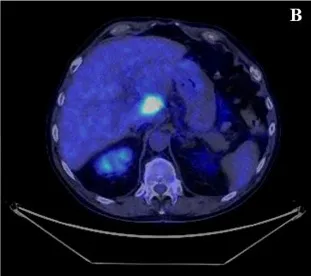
(B) Axial PET/CT fused images, restaging scan after a month of imatinib therapy: the hypermetabolic area appears increased in size and shows a greater 18F-FDG uptake: SUVmax 20.1 (vs. 9.4).
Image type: radiology (pet)